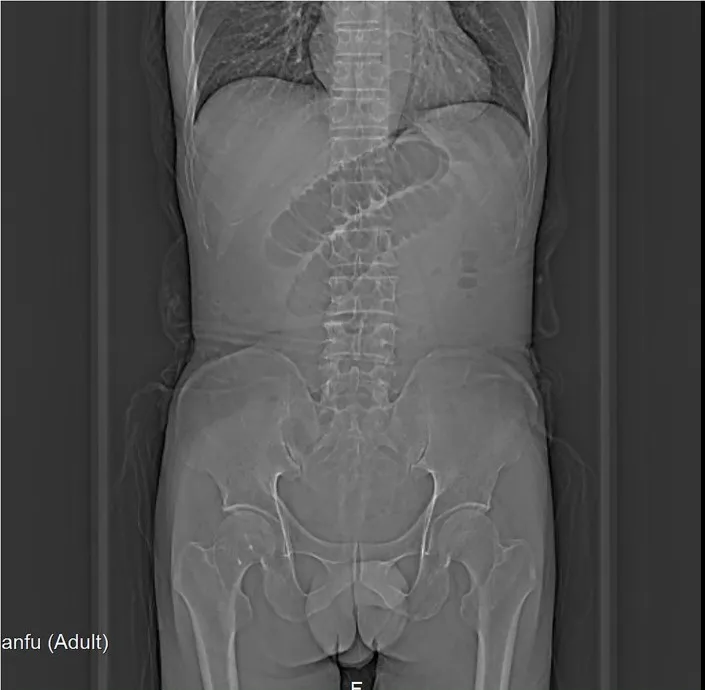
Abdominal X-ray showed intestinal obstruction.
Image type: radiology (x_ray)